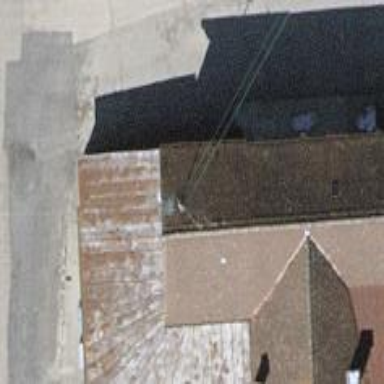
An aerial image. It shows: Industrial building.